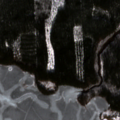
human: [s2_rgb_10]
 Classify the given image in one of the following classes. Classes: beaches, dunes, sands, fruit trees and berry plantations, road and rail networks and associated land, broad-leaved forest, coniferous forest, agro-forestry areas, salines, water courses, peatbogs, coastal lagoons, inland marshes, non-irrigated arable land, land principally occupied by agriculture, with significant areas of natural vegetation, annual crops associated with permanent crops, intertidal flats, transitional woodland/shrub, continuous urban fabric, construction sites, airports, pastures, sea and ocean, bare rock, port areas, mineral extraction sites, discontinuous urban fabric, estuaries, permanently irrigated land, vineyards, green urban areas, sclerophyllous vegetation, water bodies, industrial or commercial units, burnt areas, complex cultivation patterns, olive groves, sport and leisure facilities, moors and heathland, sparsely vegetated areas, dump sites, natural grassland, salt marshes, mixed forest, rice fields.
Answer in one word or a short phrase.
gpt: coniferous forest, mixed forest, transitional woodland/shrub, water bodies